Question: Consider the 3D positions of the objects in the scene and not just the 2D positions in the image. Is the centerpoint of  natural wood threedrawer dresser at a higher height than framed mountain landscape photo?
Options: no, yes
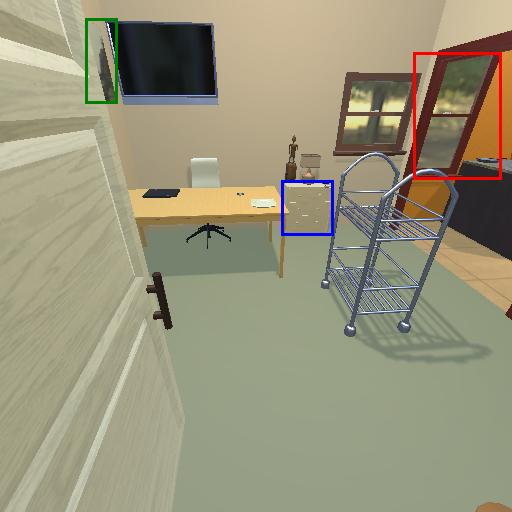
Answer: no